Question: I have some problems trying to redraw some markers (on google maps) from a database, use the form jquery
Index.html:
'''
var map;
var datos;
function updateLocations(){
var post= $.post('php/getLoc.php',{table: "Auto"), function f(data){
datos =[]; //clear array with the last positions
datos = data;
drawAutos(datos); }); }
'''
php/getLoc.php:
'''
$link = mysql_connect("localhost","root","") or die('could not connect: '.mysql_error());
mysql_select_db("database") or die ('could not select db');
$autos= "SELECT * FROM autos ORDER BY auto_id ASC";
$result=mysql_query($autos) or die('query fail'.mysql_error());
$datos= array();
while($row= mysql_fetch_assoc($result)){
$datos[] = array(
0=>$row['taxi_id'],
1=>$row['lat'],
2=>$row['lng'],
3=>$row['availability']);}
$out = array_values($datos);
var_dump(json_encode($out));
mysql_free_result($result);
mysql_close($link);
'''
The query is correct, but I get the information otherwise. there is a way to remove the (see picture), I have tried using $.parseJSON(data) and $.getJSON(data) but not work for me =(

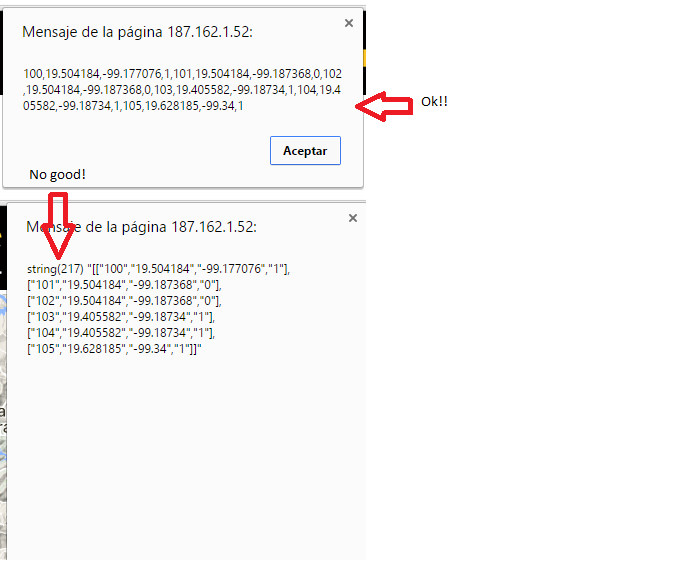
Answer: 'echo json_encode($out);' instead of 'var_dump($out);'. Also, 'mysql' is depreciated. Use 'mysqli' or 'PDO' or something else. The Object Oriented Approach will save you time. Also, you can '$mysqli_result->fetch_all(MYSQLI_ASSOC)' instead of making your while loop.